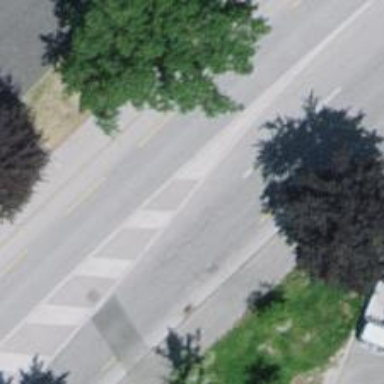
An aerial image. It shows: Tertiary road with asphalt surface. There are sidewalks on both sides and designated cycle lane.